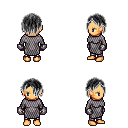
a pixel art fantasy rpg character, female body template, human, tanned skin, chain mail, metal pants, gray bangs hairstyle, metal gloves, four views (front, back, left, right), 2x2 character sprite sheet, small pixel art, hard edges, no anti-aliasing